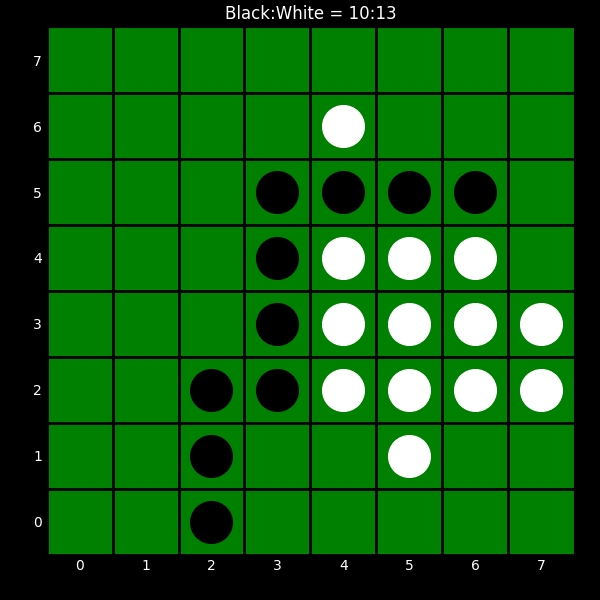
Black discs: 10
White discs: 13